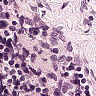
Metastatic tissue present: no